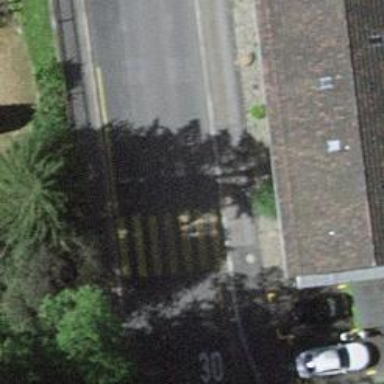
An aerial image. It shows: Pedestrian crossing with zebra markings on the footway.